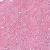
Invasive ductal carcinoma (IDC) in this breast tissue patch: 0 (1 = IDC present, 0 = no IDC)